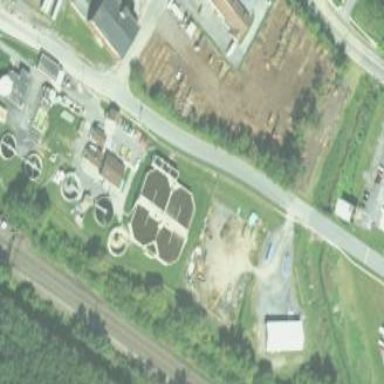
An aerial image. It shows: Wastewater plant.